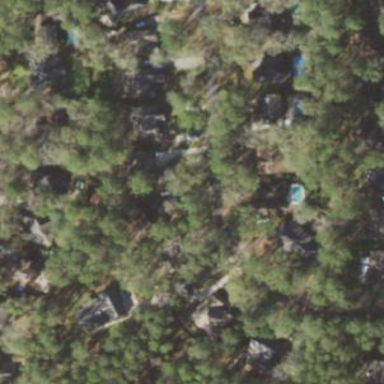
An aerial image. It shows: This residential area consists of single-family homes.